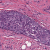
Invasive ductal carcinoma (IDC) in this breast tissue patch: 0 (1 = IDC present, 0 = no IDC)